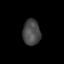
Tissue: lung
Cell type: Myeloid cells
Senescence score: 0.2087
Nuclear area (px): 444
Mean DAPI intensity: 72.865